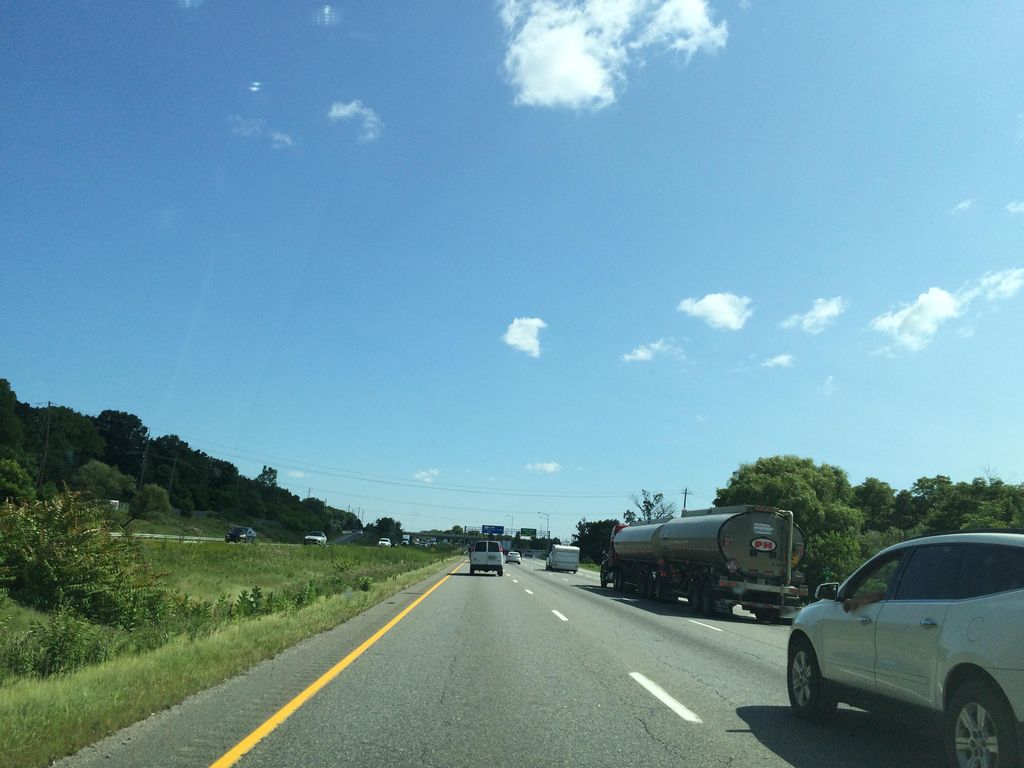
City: hamilton